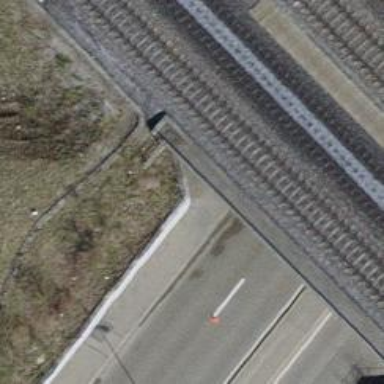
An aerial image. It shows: Tunnel footway.